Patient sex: M
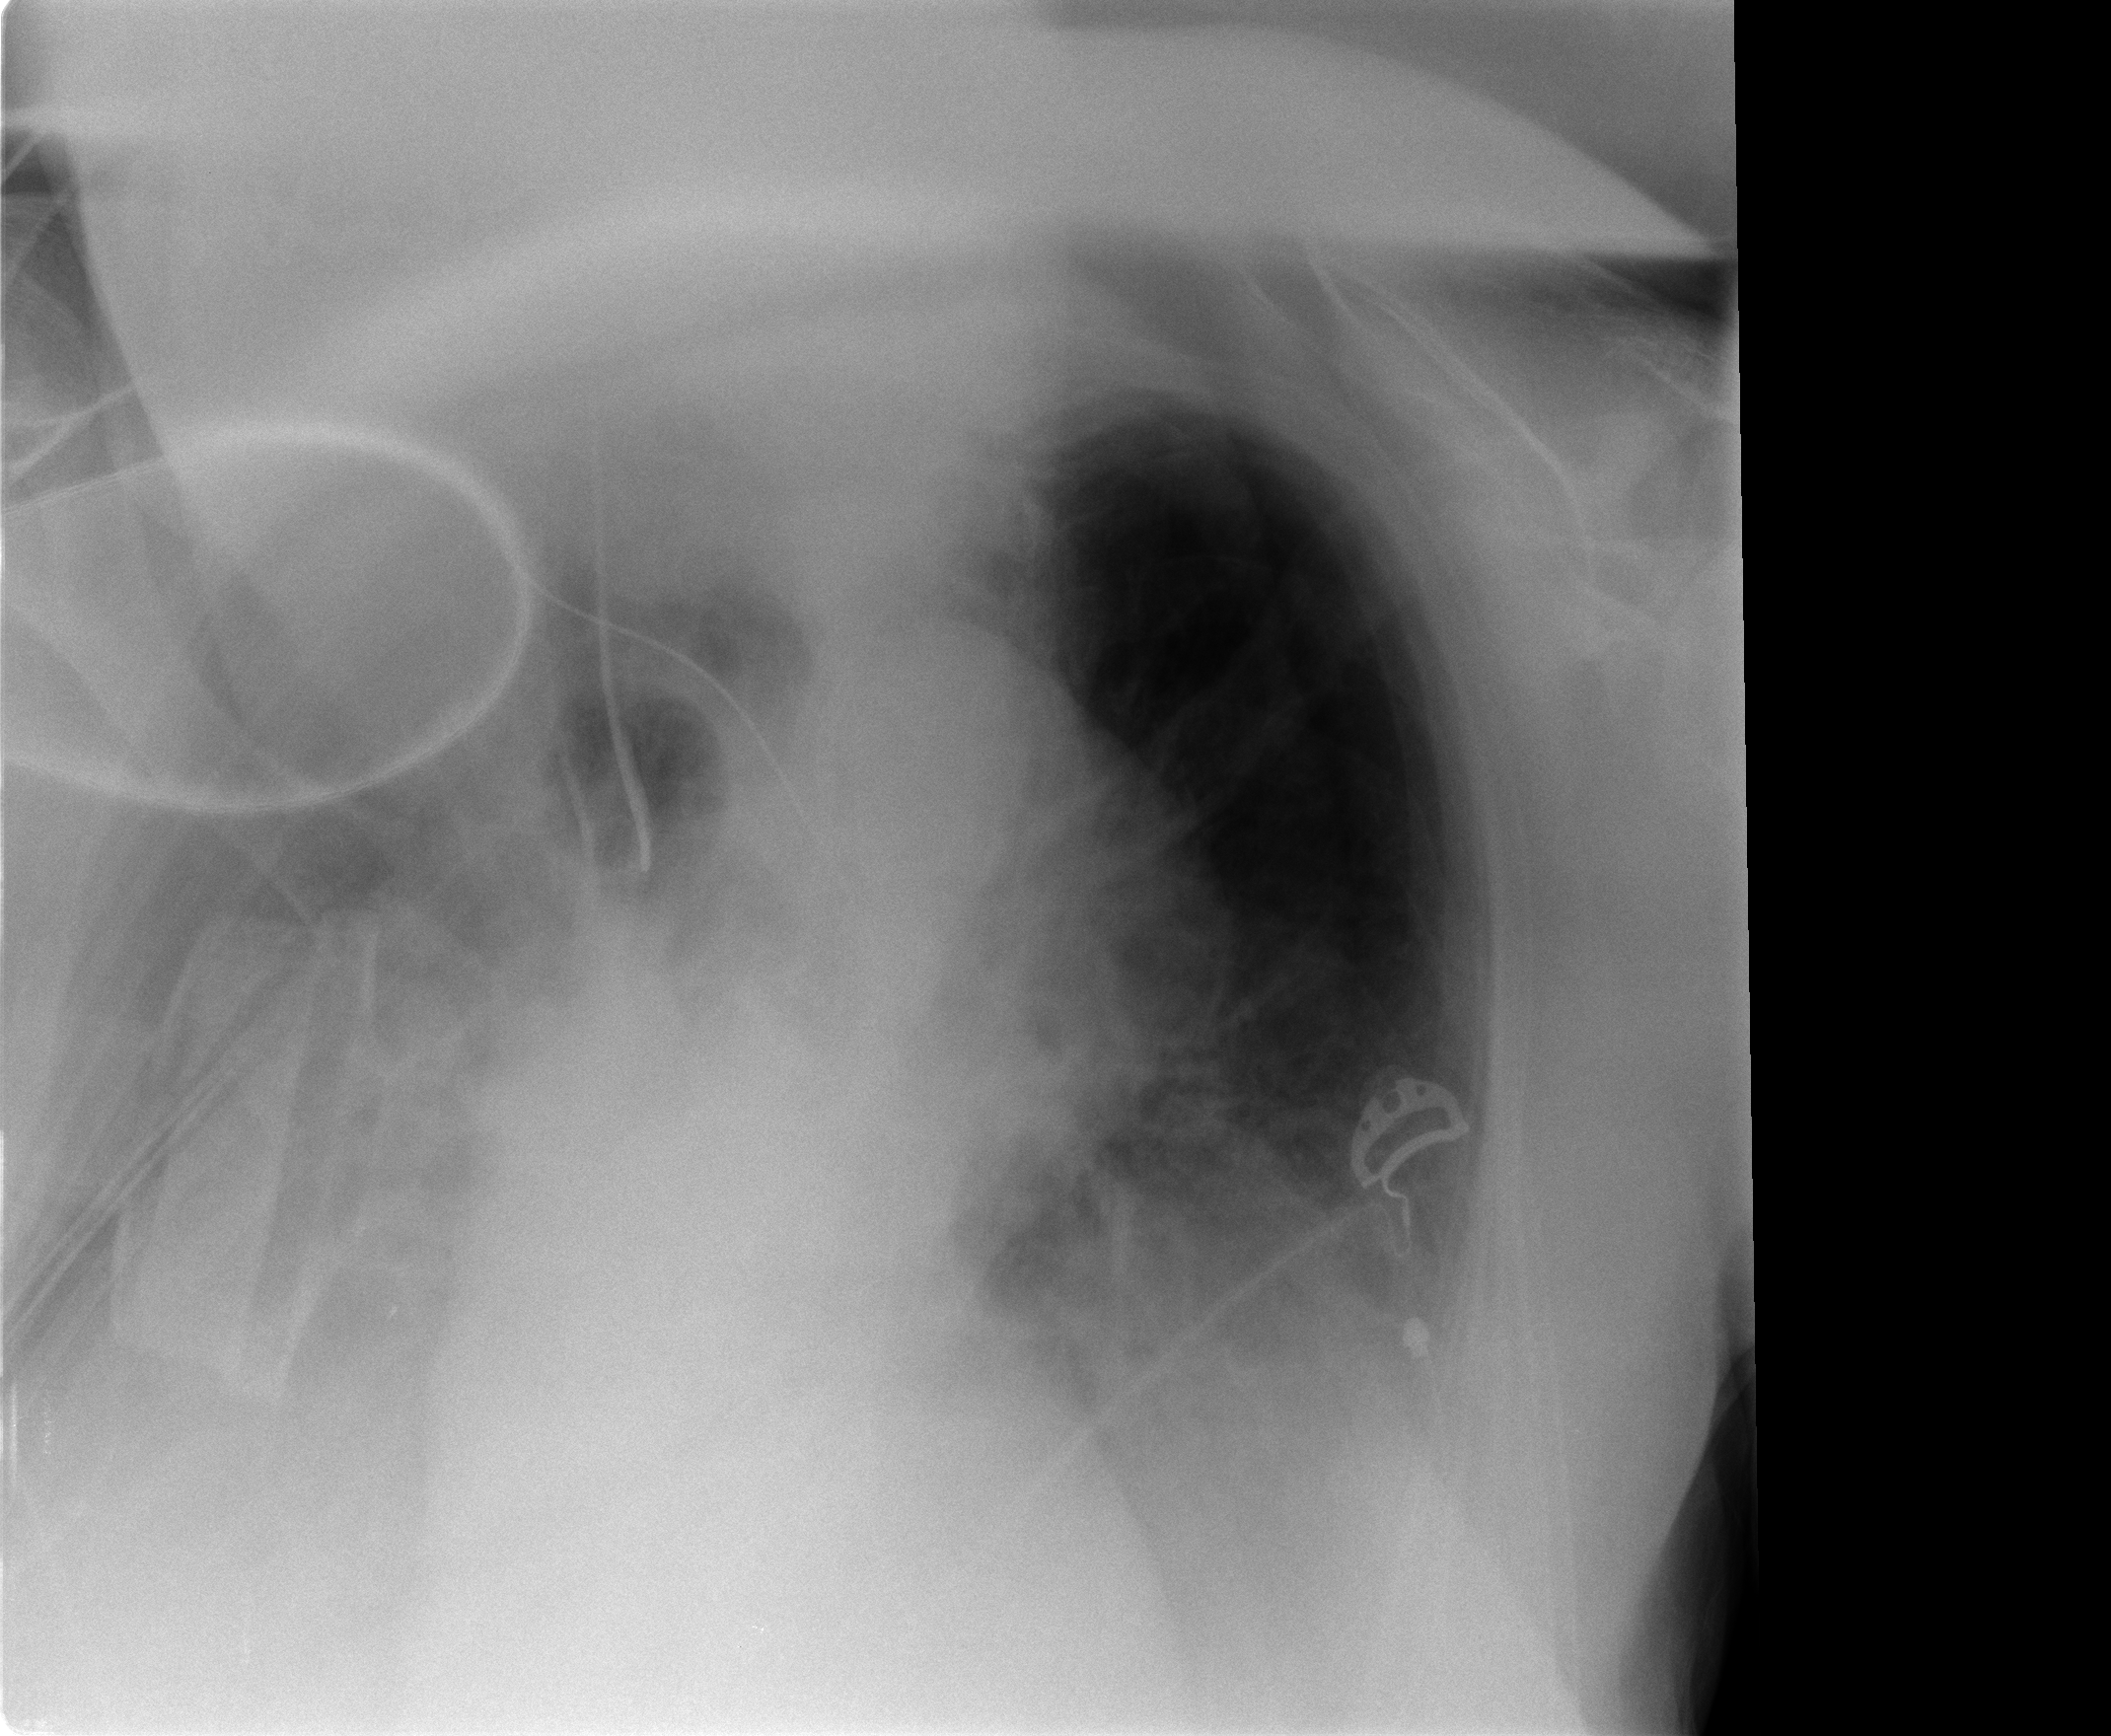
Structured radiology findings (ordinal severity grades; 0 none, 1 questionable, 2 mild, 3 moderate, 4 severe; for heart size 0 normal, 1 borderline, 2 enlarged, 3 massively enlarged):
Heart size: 0
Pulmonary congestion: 2
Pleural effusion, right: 2
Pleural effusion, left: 0
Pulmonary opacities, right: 0
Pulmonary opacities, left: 0
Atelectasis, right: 3
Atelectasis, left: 2